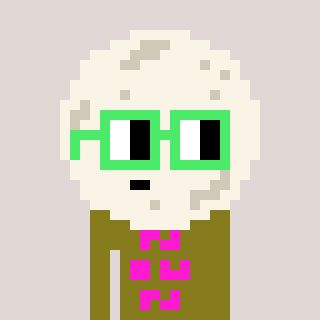
a pixel art character with square light green glasses, a moon-shaped head and a gunk-colored body on a warm background